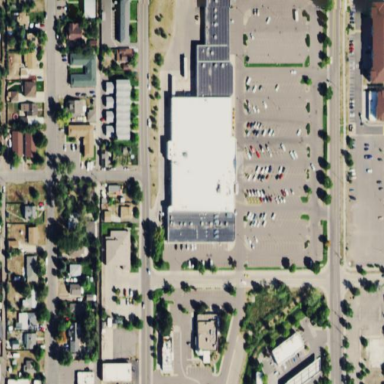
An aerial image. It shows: Commercial building.